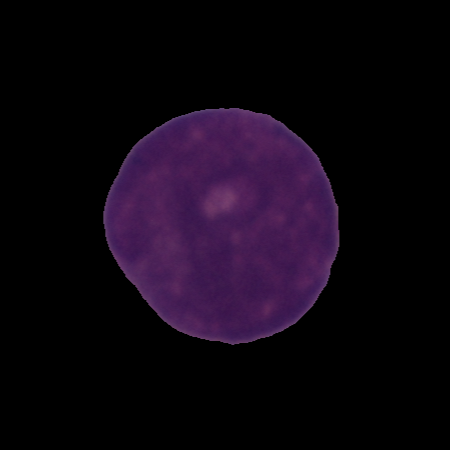
Label: cancer